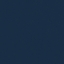
Label: SeaLake